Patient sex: M
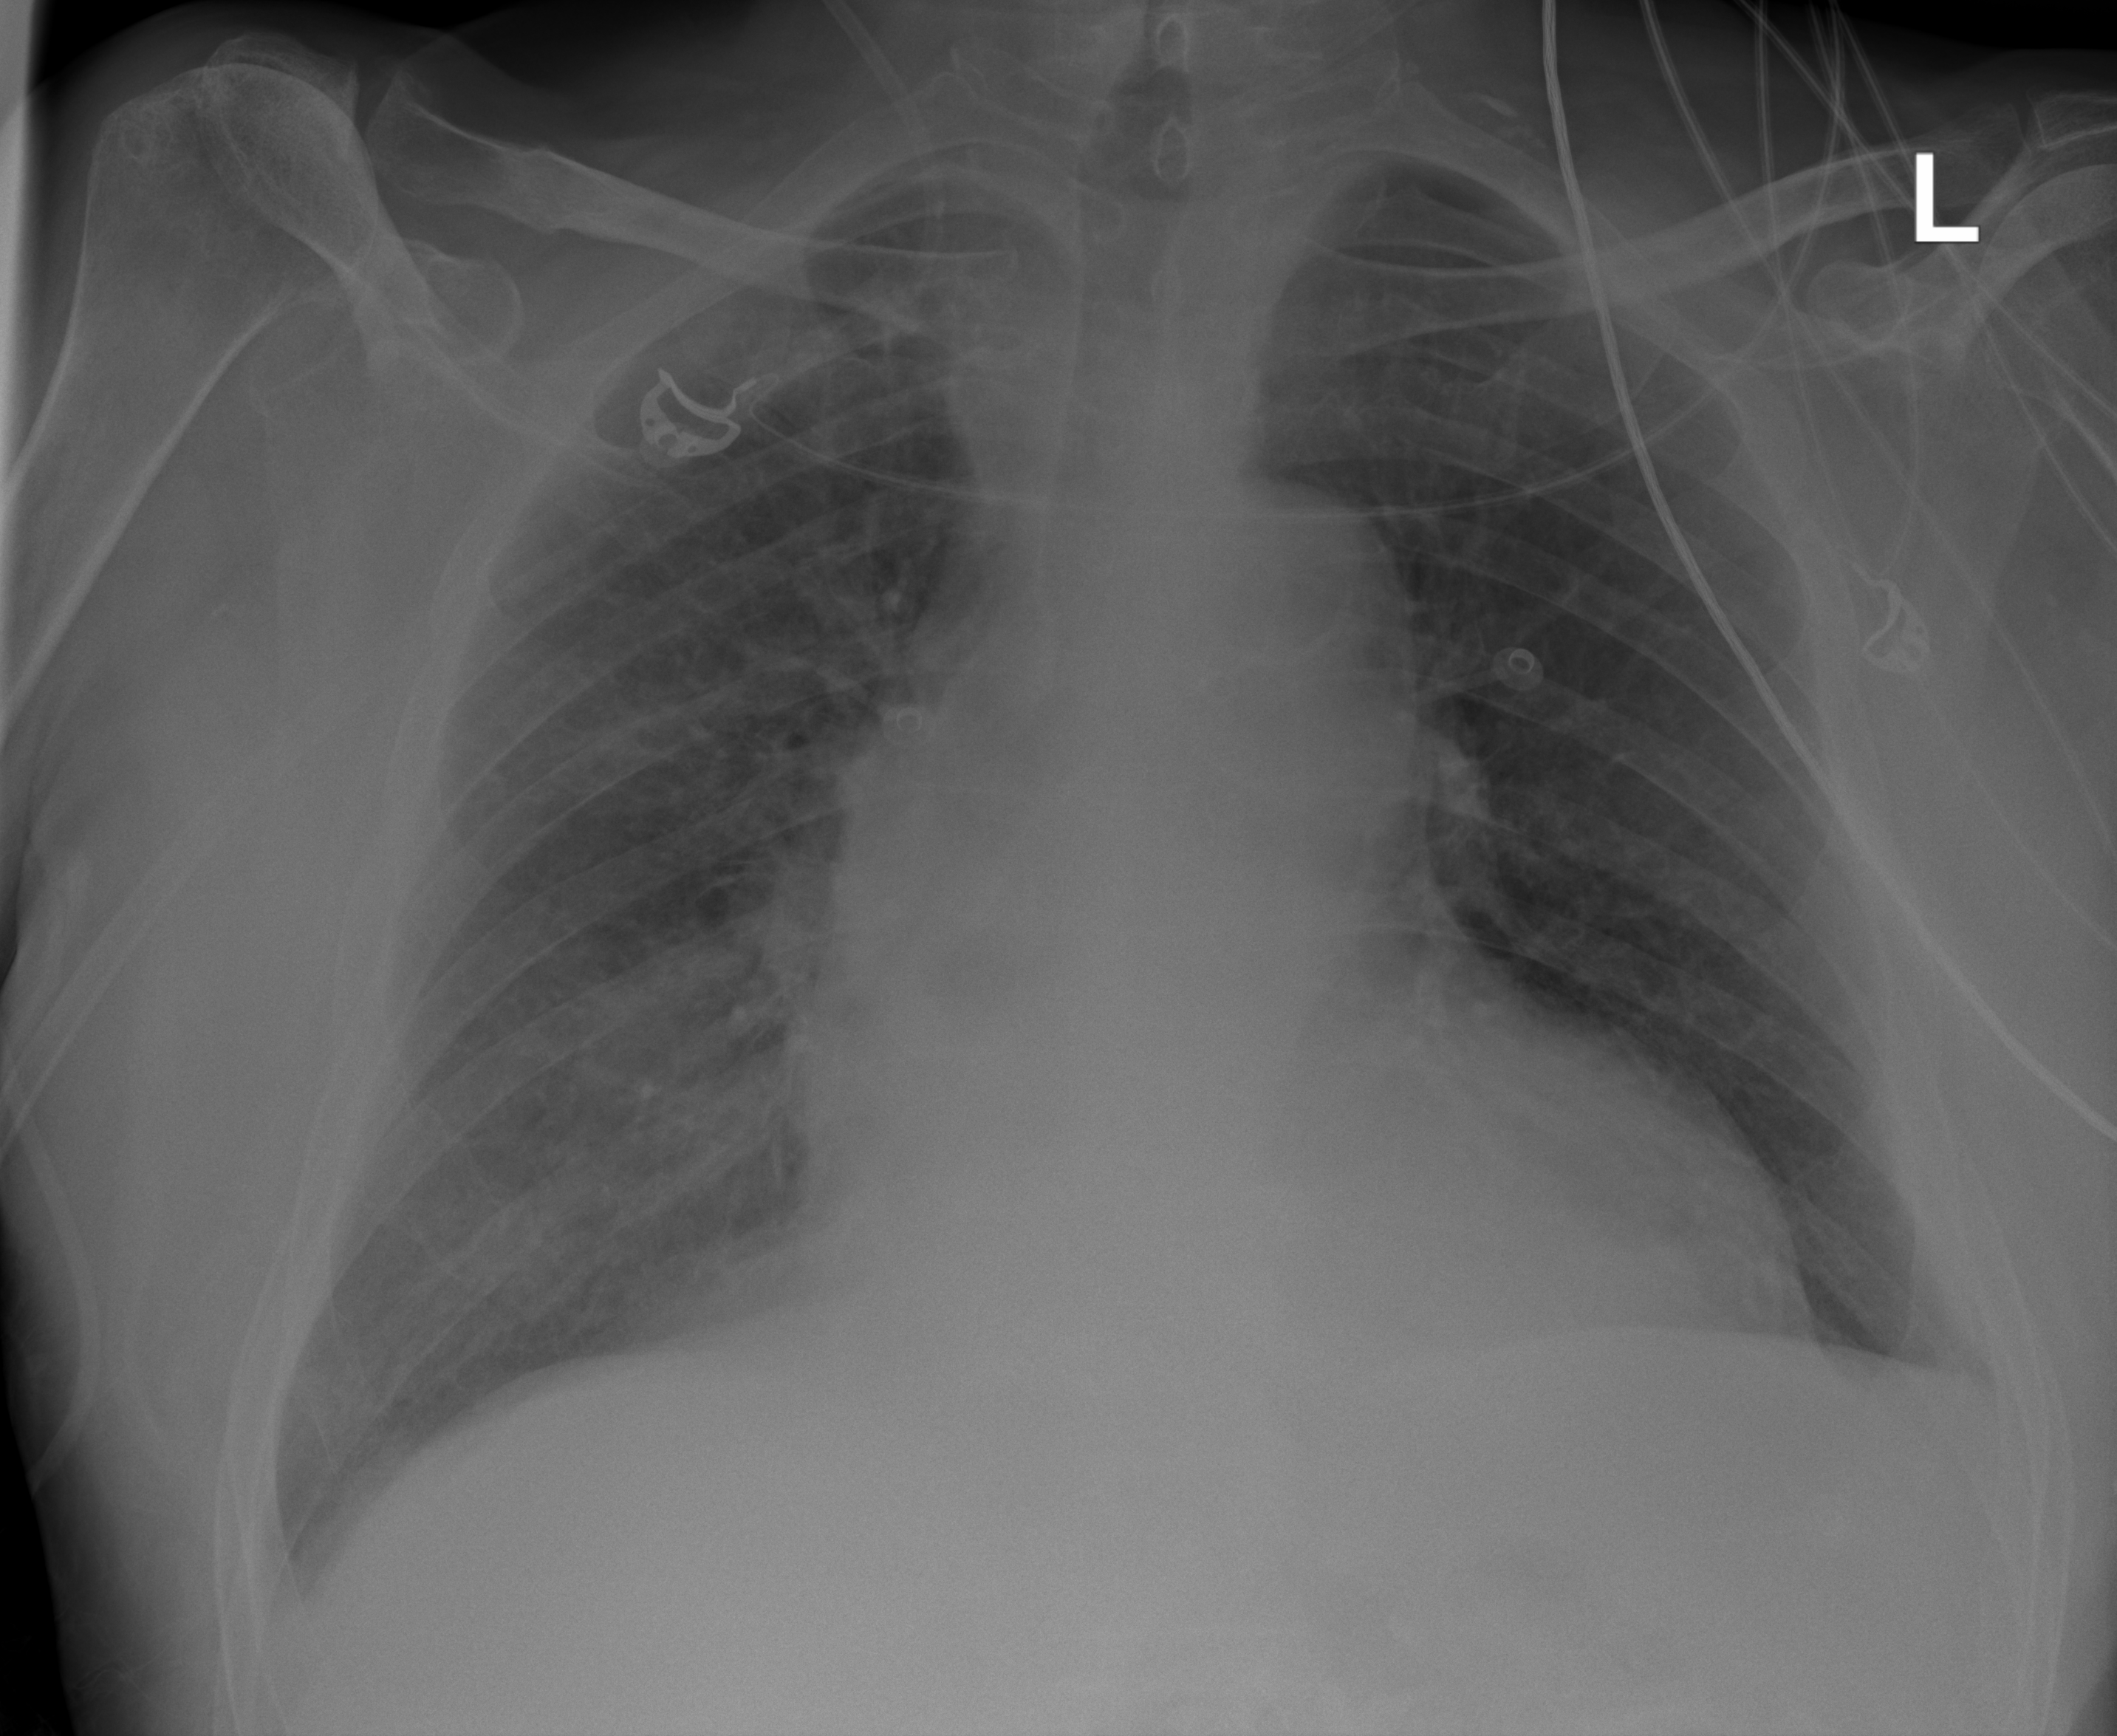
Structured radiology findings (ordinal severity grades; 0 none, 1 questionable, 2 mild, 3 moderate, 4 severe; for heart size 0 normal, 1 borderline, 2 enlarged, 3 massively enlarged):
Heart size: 2
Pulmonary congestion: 0
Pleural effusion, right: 2
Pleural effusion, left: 0
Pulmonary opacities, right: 0
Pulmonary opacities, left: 0
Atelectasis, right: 0
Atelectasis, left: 0